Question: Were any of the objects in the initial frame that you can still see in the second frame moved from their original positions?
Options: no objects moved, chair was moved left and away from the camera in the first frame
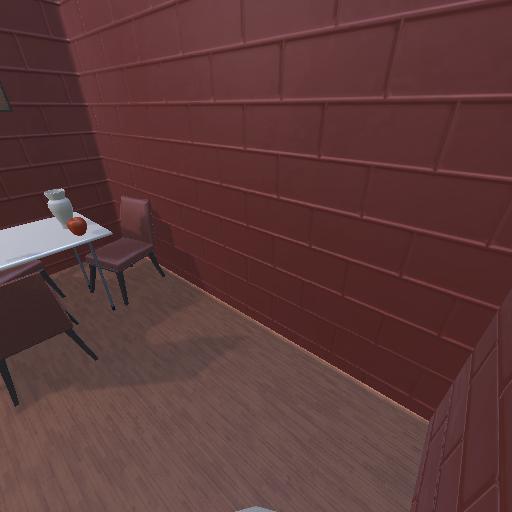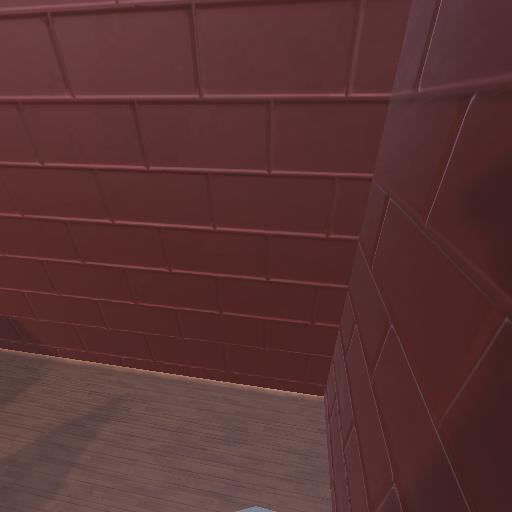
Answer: no objects moved